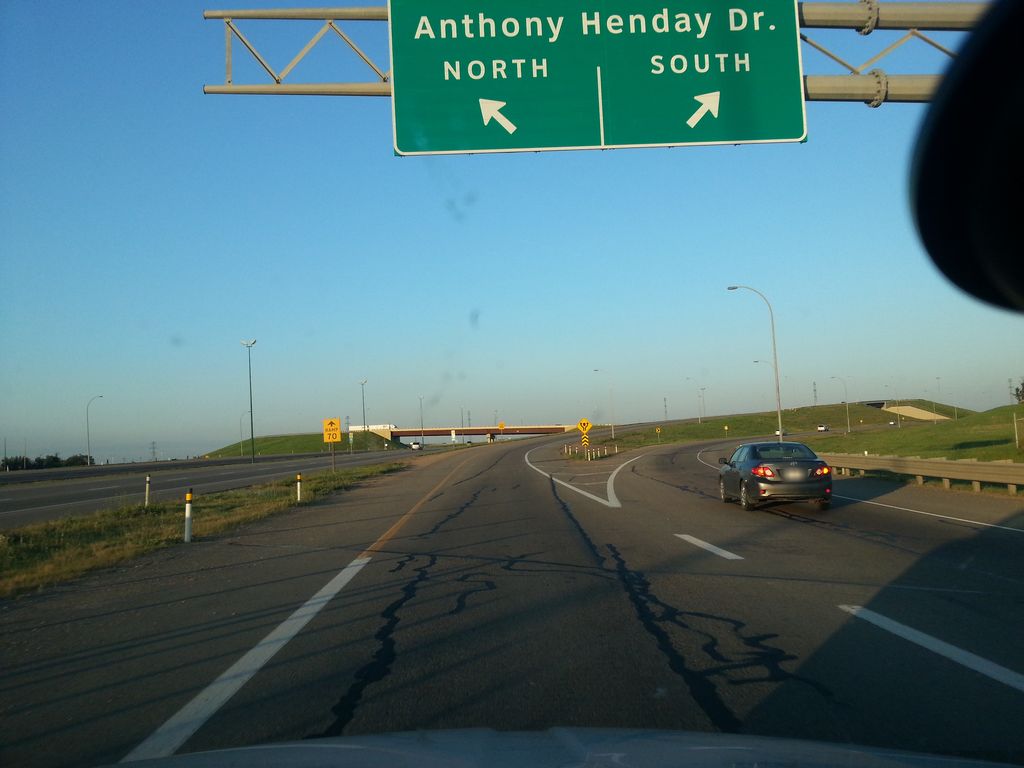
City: edmonton